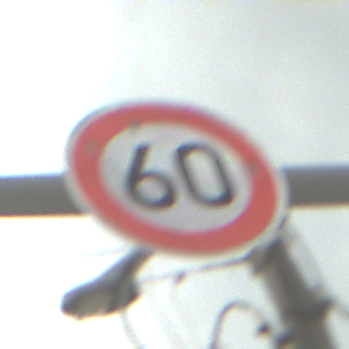
Verkehrszeichen: Geschwindigkeit60
Umgebung: Outdoor, Suburban
Tageszeit: MorningAfternoon
Wetter: PartlyCloudy
Licht: Natural
Jahreszeit: NotSpecified
Kontrast: LowContrast